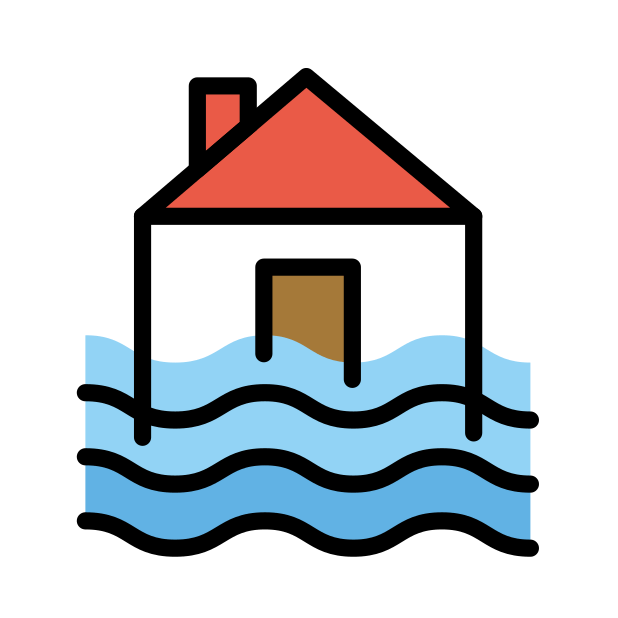
flood